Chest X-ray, AP view. Patient: 53 years old, sex M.
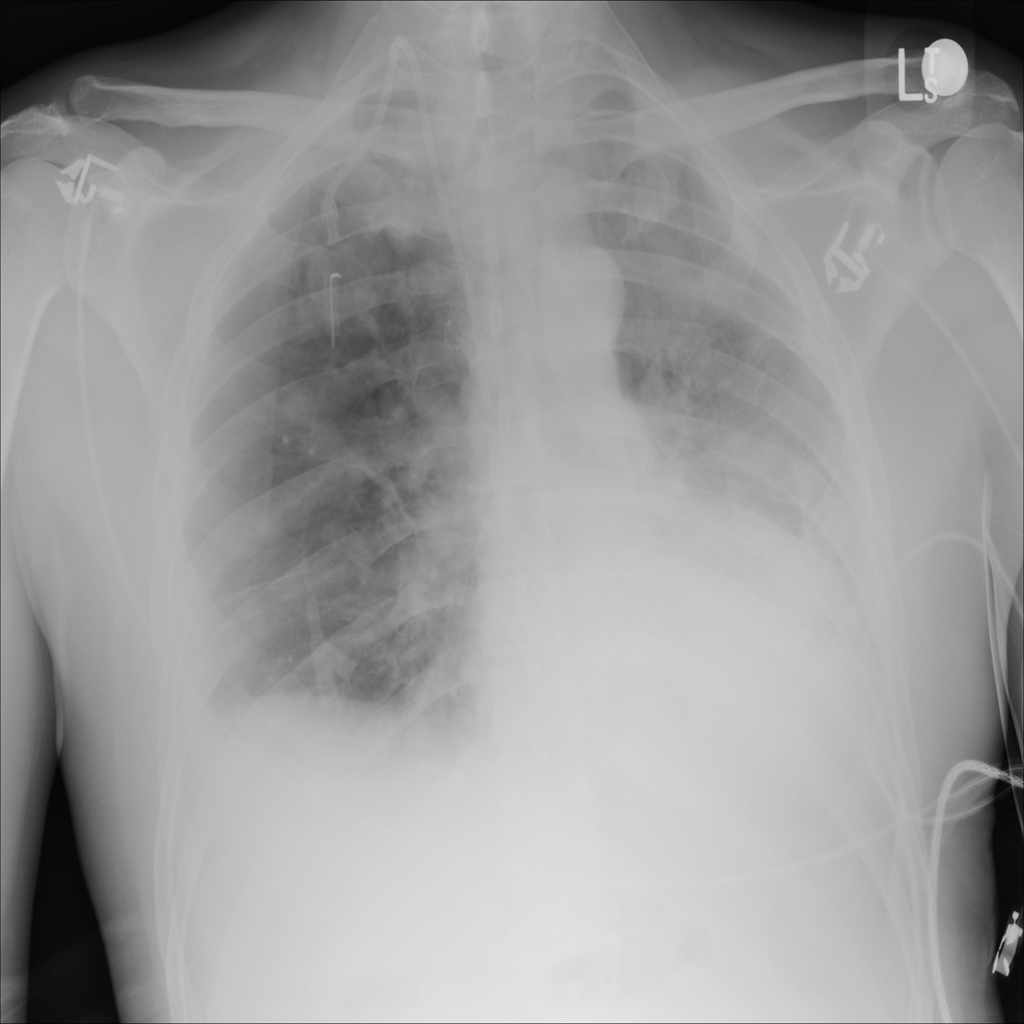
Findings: Effusion